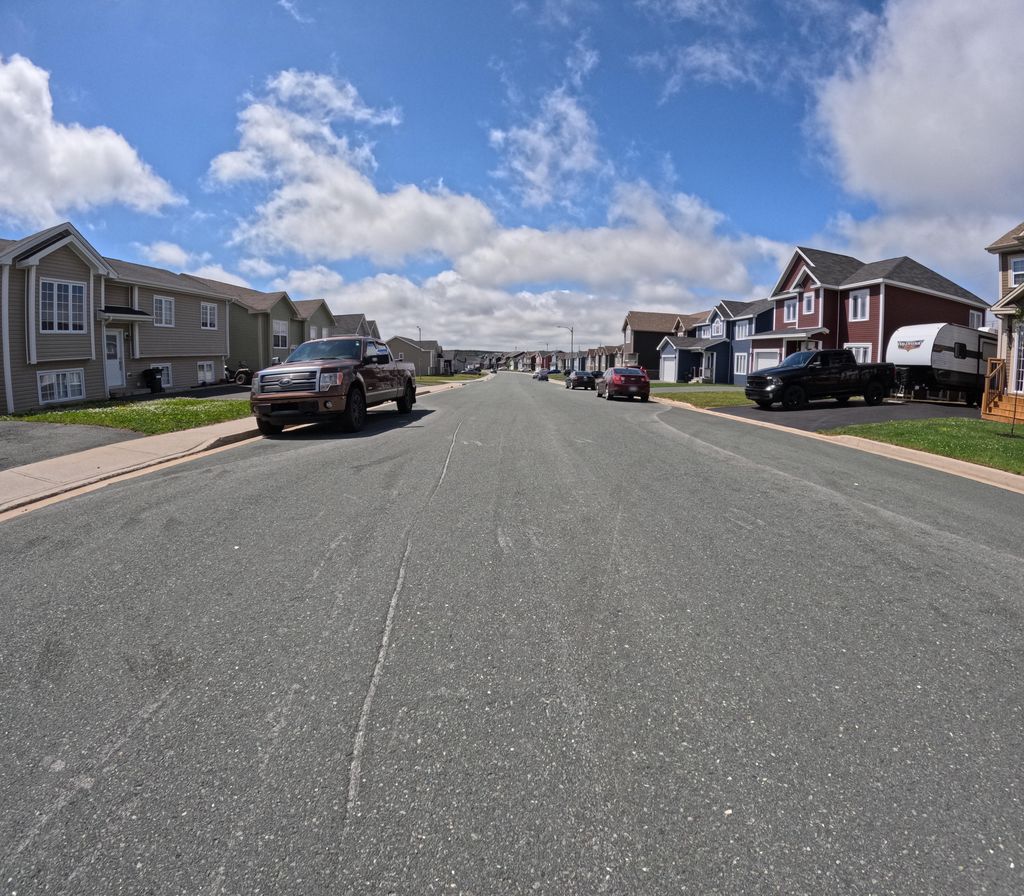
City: st_johns